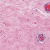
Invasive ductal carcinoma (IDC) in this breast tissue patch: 0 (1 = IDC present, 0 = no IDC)